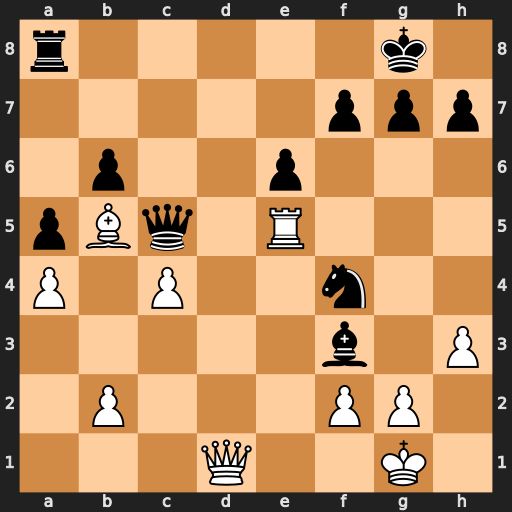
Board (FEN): r5k1/5ppp/1p2p3/pBq1R3/P1P2n2/5b1P/1P3PP1/3Q2K1
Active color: w
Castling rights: -
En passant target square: -
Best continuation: Qxf3 Qf8 Qxf4